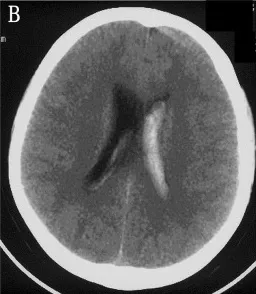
(A-C) Preoperative head computed tomography (CT) showed a left intraventricular hemorrhage, and axial magnetic resonance imaging (MRI) demonstrated a dilated artery and a suspected aneurysm in the left ventricle.
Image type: radiology (ct)